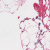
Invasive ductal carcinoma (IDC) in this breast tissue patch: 0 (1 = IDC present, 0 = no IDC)